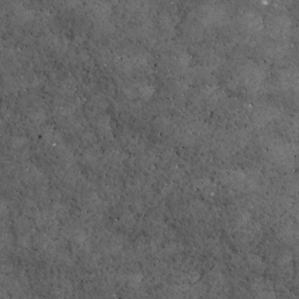
Label: non_frost